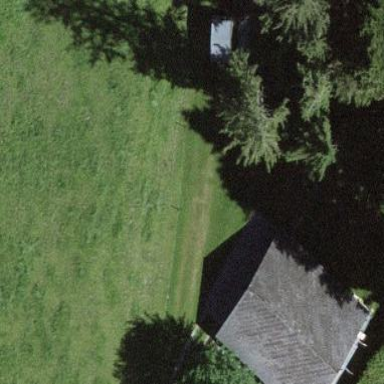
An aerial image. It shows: Shed.